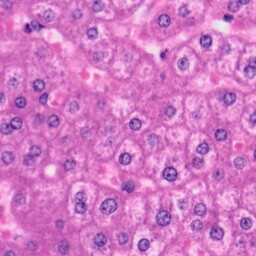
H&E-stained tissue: Liver